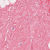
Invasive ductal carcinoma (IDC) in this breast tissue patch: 0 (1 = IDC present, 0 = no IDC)